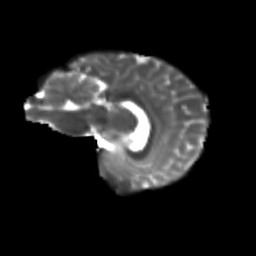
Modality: T2w
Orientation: sagittal
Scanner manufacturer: siemens
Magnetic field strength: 3 T
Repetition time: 9.2 s
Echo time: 0.084 s